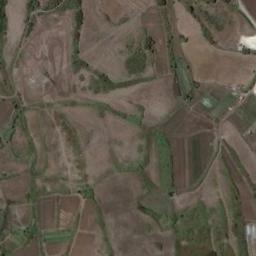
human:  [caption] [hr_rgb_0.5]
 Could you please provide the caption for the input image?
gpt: There are some bare rectangular farmland .

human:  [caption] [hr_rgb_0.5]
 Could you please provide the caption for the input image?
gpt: Some khaki rectangular farmlands of different sizes are on the ground and some green belts are surrounded by these farmlands .

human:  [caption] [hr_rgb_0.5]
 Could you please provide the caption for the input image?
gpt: There are many trees beside the rectangular farmlands .

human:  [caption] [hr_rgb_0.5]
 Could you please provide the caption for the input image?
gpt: Many rectangular-shaped green and brown mixed rectangular farmlands of different sizes .

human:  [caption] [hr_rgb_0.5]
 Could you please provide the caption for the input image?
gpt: There are some brown rectangular farmlands .